Question: I have a data frame that looks like this:
'''
days <- c(1,1,1,1,1,1,2,2,2,2,2,2,3,3,3,3,3,3,4,4,4,4,4,4,5,5,5,5,5,5,6,6,6,6,6,6,7,7,7,7,7,7)
values <- c(3,4,5,6,7,8,1,4,5,9,9,10,3,4,7,7,7,10,4,6,6,8,9,9,1,1,2,3,3,6,2,2,3,5,6,6,6,7,7,8,9,9)
df <- data.frame(days,values)
'''
In order to identify a signal in my data, I decided to apply a simple 'loess' smoothing:
'''
loess <- loess(df$values~df$days, span=1)
pred <- predict(loess, loess$x, se=TRUE)
plot(days,values)
lines(loess$x, loess$fitted, col="red", lwd=1.5)
lines(loess$x,pred$fit - qt(0.975,pred$df)*pred$se, lty="dashed", col="blue", lwd=1)
lines(loess$x,pred$fit + qt(0.975,pred$df)*pred$se, lty="dashed", col="blue", lwd=1)
'''
The results, including confidence intervals, looks like this:

I see that, for instance, day 3 has higher values that day 5, but is this difference significant? Should I compare the confidence intervals of each day (which, in this situation, overlap), or should I base my interpretation on the loess curve vs CIs (e.g. at day 3 the curve is outside the confidence intervals of day 5)?
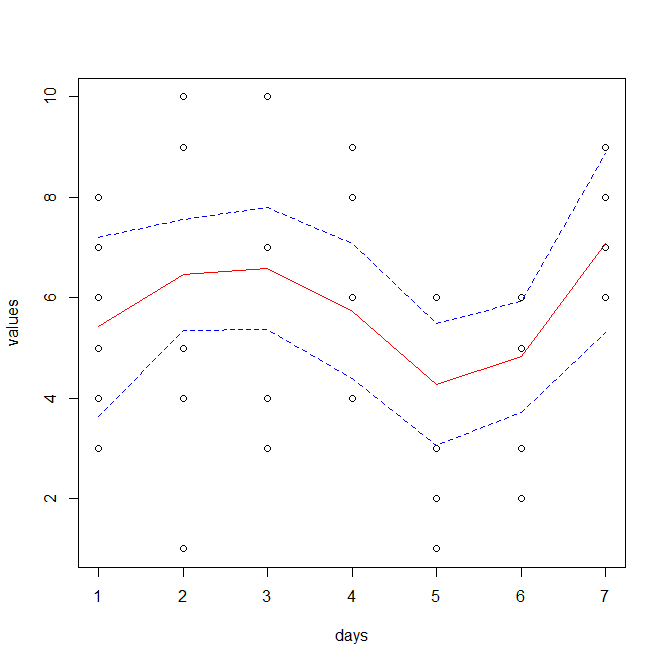
Answer: You have misunderstood the confidence intervals here. For regression problems of type:
'''
observations = signal + noise
'''
we often produce for the estimated signal. Such convention includes linear models, generalized linear models, nonparametric regression, etc.
Point-wise confidence interval is easy to compute, and helps you assess how variable an estimate is on every point, but you can not make cross comparison. In your case, that point-wise confidence band for each day have overlap does not imply that there is no statistical difference between them.
If you really want to test whether there is significant difference between observations from different days, for example, test whether day3 and day5 have significant difference, you should do t-test:
'''
day3 <- df$values[df$days == 3]
day5 <- df$values[df$days == 5]
## test whether two group have the same mean, i.e., mean difference = 0
t.test(day3, day5, mu = 0)$p.value
## 0.0177
'''
Now, you can see that day5 and day3 are statistically different at 0.05 significance level.
Generally, you should do :
'''
pairwise.t.test(df$values, df$days, p.adjust.method = "none", pool.sd = FALSE)
# Pairwise comparisons using t tests with non-pooled SD
# data: df$values and df$days
# 1 2 3 4 5 6
# 2 0.62614 - - - - -
# 3 0.52954 1.00000 - - - -
# 4 0.20951 0.69979 0.62189 - - -
# 5 0.02519 0.05772 0.01775 0.00307 - -
# 6 0.19799 0.19597 0.10104 0.02372 0.24736 -
# 7 0.04247 0.41763 0.27750 0.50416 0.00044 0.00355
# P value adjustment method: none
'''
Note the use of 'pairwist.t.test' here:
- 'pool.sd = FALSE'- 'p.adjust.method = "none"''t.test'
In this way, you can see that the p-value at '(5,3)' matches what we see in our previous t-test.
Your data have tied values, so that you are sort of lucky. For real time series, you have no replicate for each day; in that case, there is no pairwise t-test for you to do.